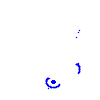
Particle: pion